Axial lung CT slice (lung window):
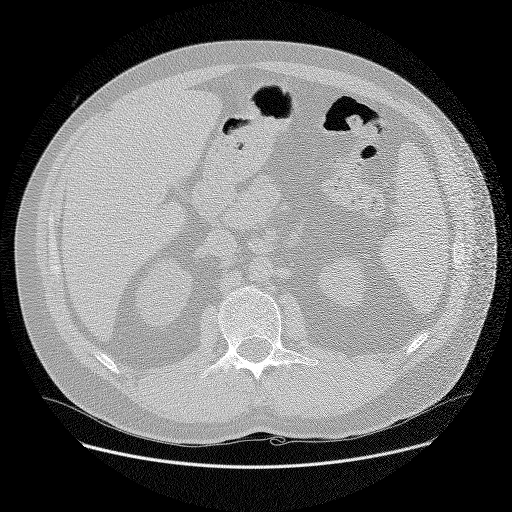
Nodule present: no